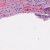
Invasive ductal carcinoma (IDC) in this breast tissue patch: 1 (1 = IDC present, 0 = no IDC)